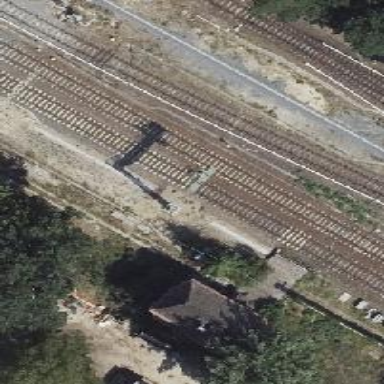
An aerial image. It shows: Railway signal.